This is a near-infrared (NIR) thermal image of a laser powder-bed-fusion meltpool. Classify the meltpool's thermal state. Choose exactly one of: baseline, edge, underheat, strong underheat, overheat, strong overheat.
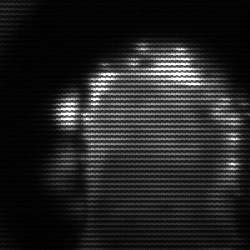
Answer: baseline